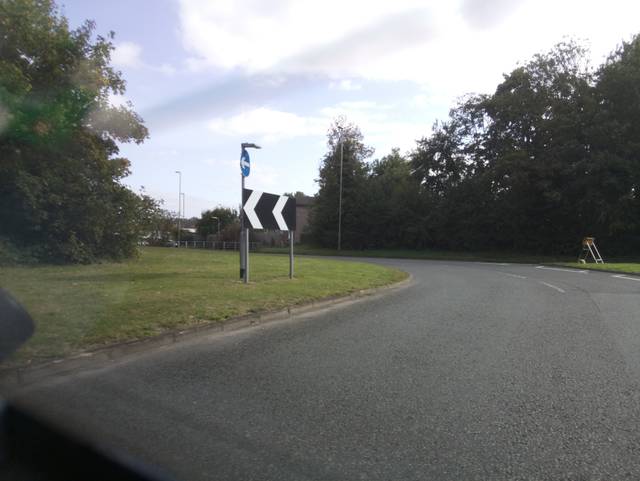
Region: United Kingdom
Coordinates: 51.258, -1.083